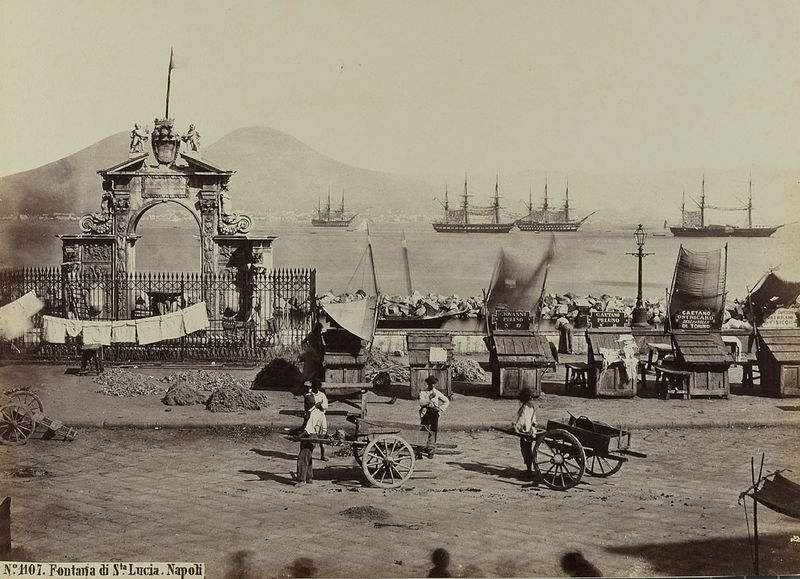
Titel: 'No. 1107. Fontana di S[an]ta Lucia. Napoli.'
Künstler: Giorgio Sommer
Standort: Hamburg
Institution: Museum für Kunst und Gewerbe Hamburg
Schlagwörter: meer, stadt, brunnen, schiffe, ort, berge, gebirge, dorf, hafen, foto, fotografie, photographie, stadtansicht, photo, fuhrwerk, mer, albumin, sea, lichtbild, reisefotografie, historische, schwarzweißpositivverfahren, silbersalzverfahren, schwarzweißfotografie, gebäude, örtlichkeit, straße, stätte, frachtwagen, frachtkarren, reisephotographie, albuminpapier, denkmäler, türme